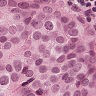
Metastatic tissue present: yes